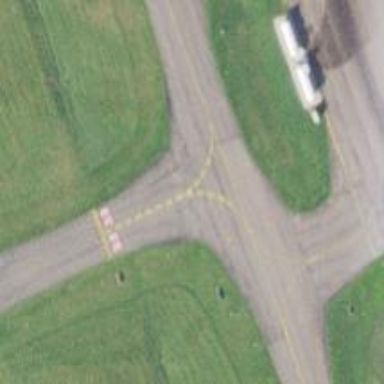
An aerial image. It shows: Image of taxiway at airport.